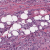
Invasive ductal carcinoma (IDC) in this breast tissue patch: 1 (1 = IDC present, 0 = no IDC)